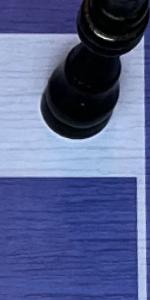
Label: Empty